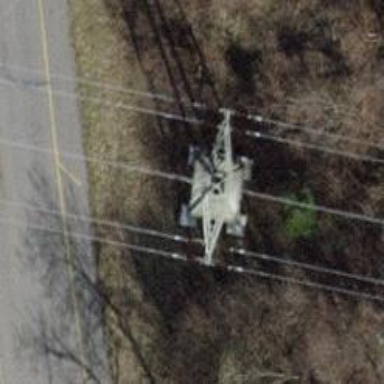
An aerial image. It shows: Lattice structure tower used for power distribution.